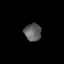
Tissue: lung
Cell type: T cells
Senescence score: 0.1645
Nuclear area (px): 289
Mean DAPI intensity: 96.429